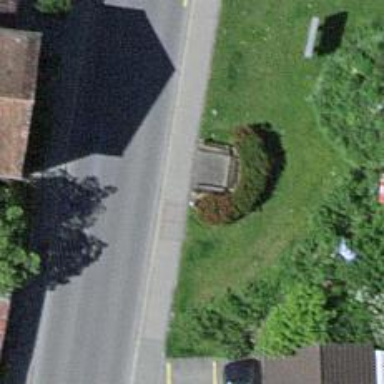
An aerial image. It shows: Brown bench.